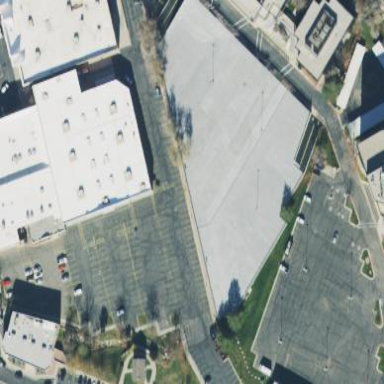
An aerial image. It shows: Parking area with surface.